Question: The situation is:
'''
<div id="main">
<div id="a"></div>
<div id="b">Some Text</div>
</div>
'''
'''
#a{
float:left;
width:800px;
height:150px;
background-color:#CCC;
}
#b{
width:1000px;
height:100px;
background-color:#9CC;
}
'''

Why doesn't the text go behind ? Why does "Some Text" behave as if is ? How to force the text to act as expected (to go under div#a) ?
When I mean under, I mean beneath on the Z axis, not on the Y. The div's should stay in this position, the only part that needs moving is the text.
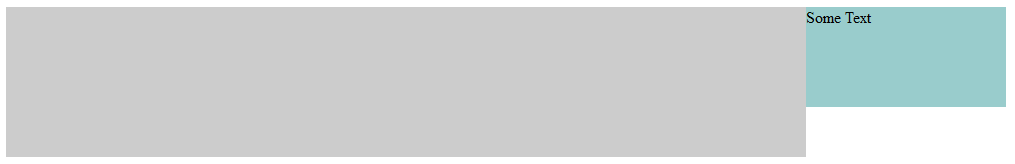
Answer: <URL>
> * leftThe element generates a block box that is floated to the left.
Content flows on the right side of the box, starting at the top.
The content of '#b' is acting as it should. It floats to the right side of the floated element preceding it.
Thus, if you want a 'layered' effect, use a CSS declaration that will provide it properly: 'position'
to keep '#a' positioned to it's parent, rather than '<body>':
'''
#main { position:relative }
#a { position:absolute }
'''